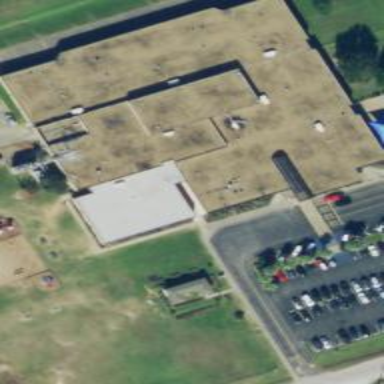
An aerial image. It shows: School building with school amenities.